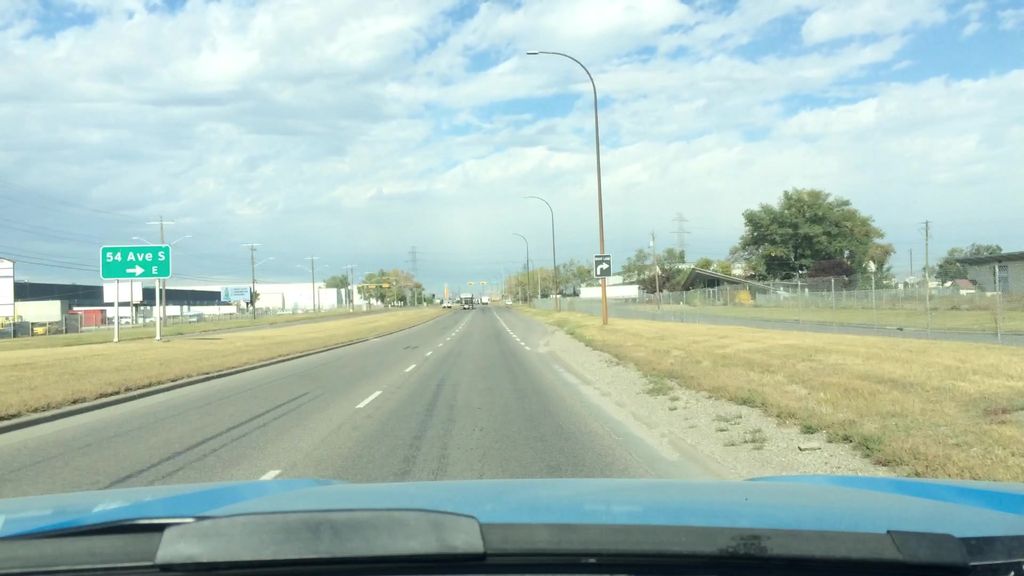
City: calgary